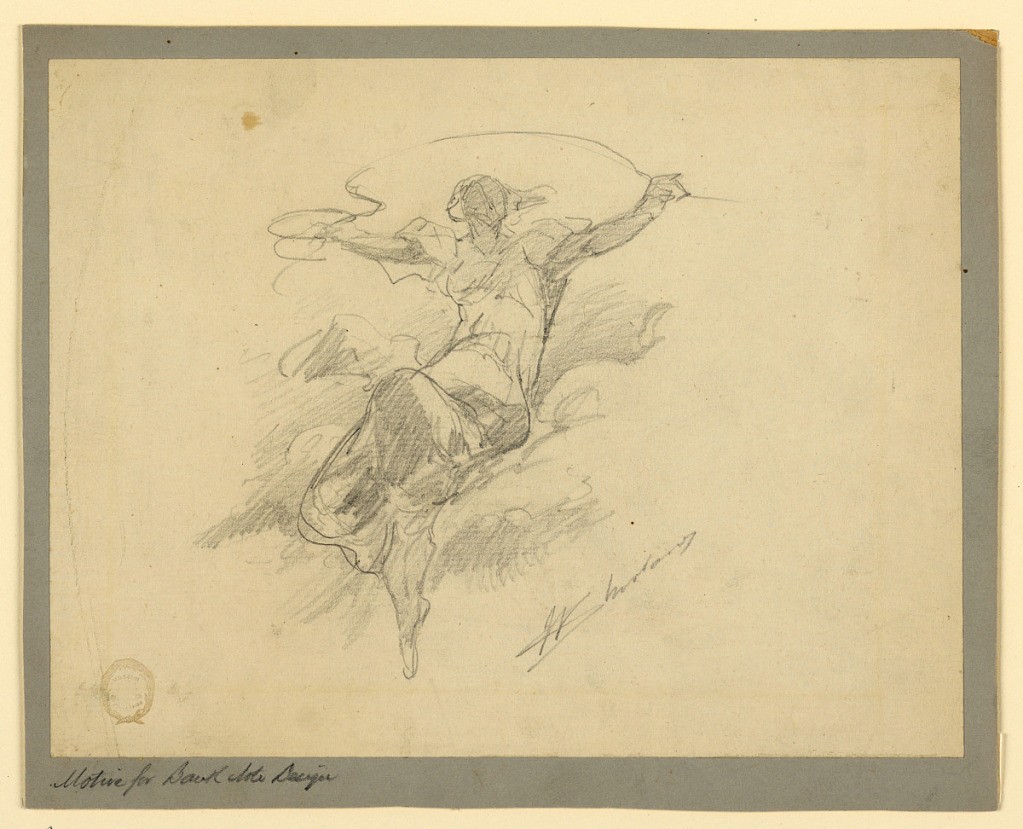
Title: Motif for Bank Note Design
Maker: Walter Shirlaw, American, b. Scotland, 1838–1909
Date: ca. 1895
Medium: Graphite on paper
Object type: Drawing
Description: A woman is shown from the front, seated upon clouds and raising a thread with both hands.